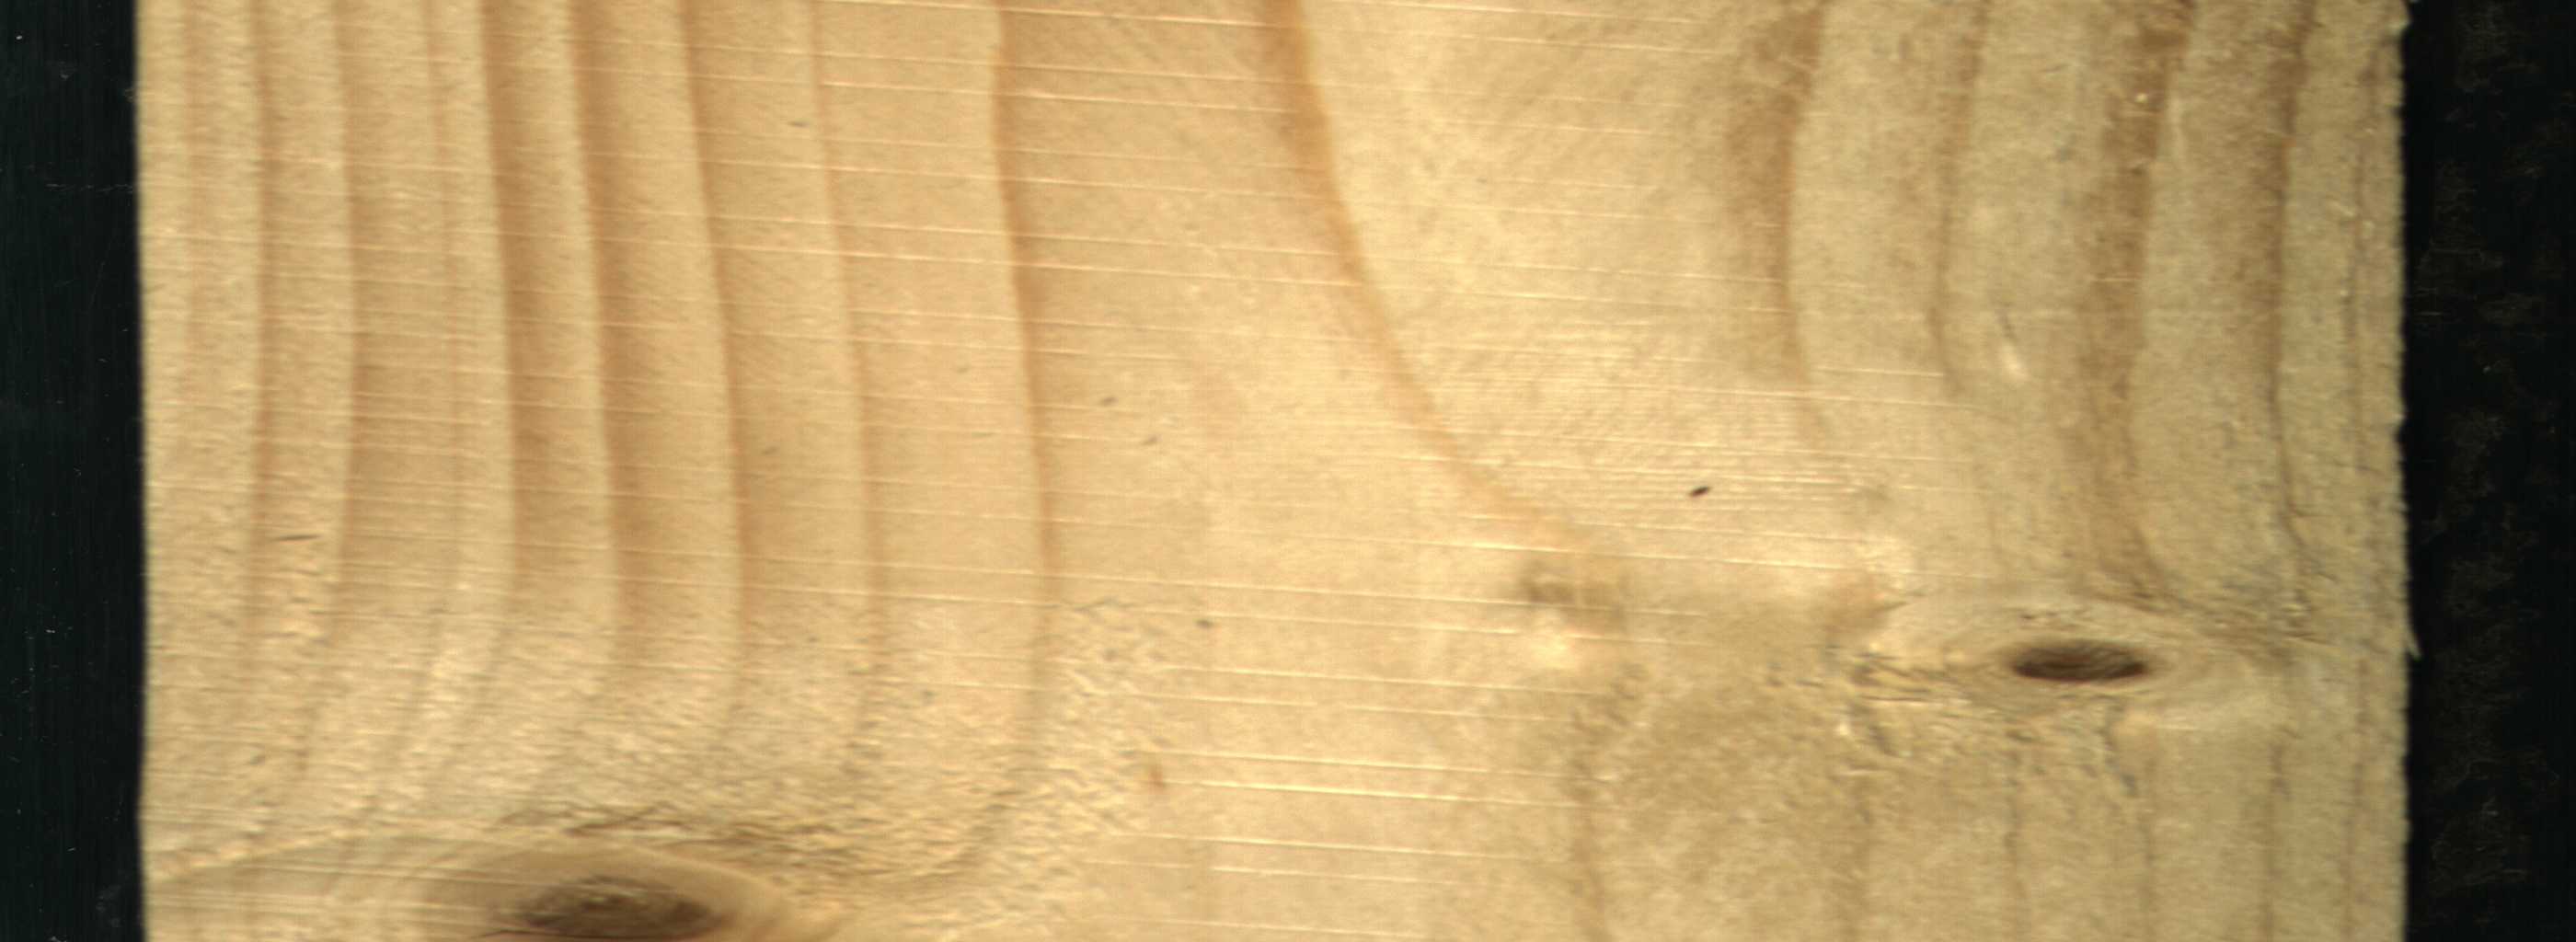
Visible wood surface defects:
Live_Knot
Live_Knot